Question: I have done application using Extjs. Requirement is need to change color of column graph dynamically after February. Find the attached image, . I am showing two different fields with different color as column in graph. . but field value will be the same only need to change color. If i plot the graph by hard coded value, easily i can change color for particular month. but here i am plotting the graph based on store value dynamically. . Great appropriated. Thank you

'''
Ext.define('Ext.chart.theme.ColumnColorTheme', {
extend: 'Ext.chart.theme.Base',
constructor: function(config) {
this.callParent([Ext.apply(
{
axisTitleLeft: {
font:'15px Arial',
fill:'#0185d7'
},
axisTitleRight: {
font:'15px Arial',
fill:'#0185d7'
},
colors: ['rgb(50, 150, 255)','rgb(0, 70, 100)']
}, config)]);
}
});
Ext.define('Myweb.view.UtilizationReportGraphView',
{
extend:'Ext.chart.Chart',
requires:['Ext.chart.series.Column','Ext.chart.series.Line','Ext.chart.axis.Numeric','Ext.chart.axis.Category'],
alias:'widget.utilizationView',
id:'utilizationViewId',
theme:'ColumnColorTheme',
height:window.innerHeight/2,
width:window.innerWidth,
store:'RevenueReportStore',
legend:{
position:'top'
},
axes:[
{
type: 'Numeric',
position: 'left',
fields: ['dayRateBudget','dayRateActual'],
minimum:0
},
{
type: 'Category',
position: 'bottom',
fields: ['month']
},
{
title: 'Variance in %',
type: 'Numeric',
position: 'right',
fields: ['utilizationPercentage']
}
],
series: [
{
type: 'column',
axis: 'left',
xField: 'month',
yField: ['dayRateBudget','dayRateActual'],
groupGutter:20,
gutter:100,
title:['Budget','Actual']
},
{
type: 'line',
axis: 'right',
xField: 'month',
yField: ['utilizationPercentage'],
markerConfig: {
type: 'circle',
fill:'red',
stroke:'red',
'stroke-width': 0
},
style:{
stroke:'red',
'stroke-width': 2
},
title:['Variance']
}
]
});
'''
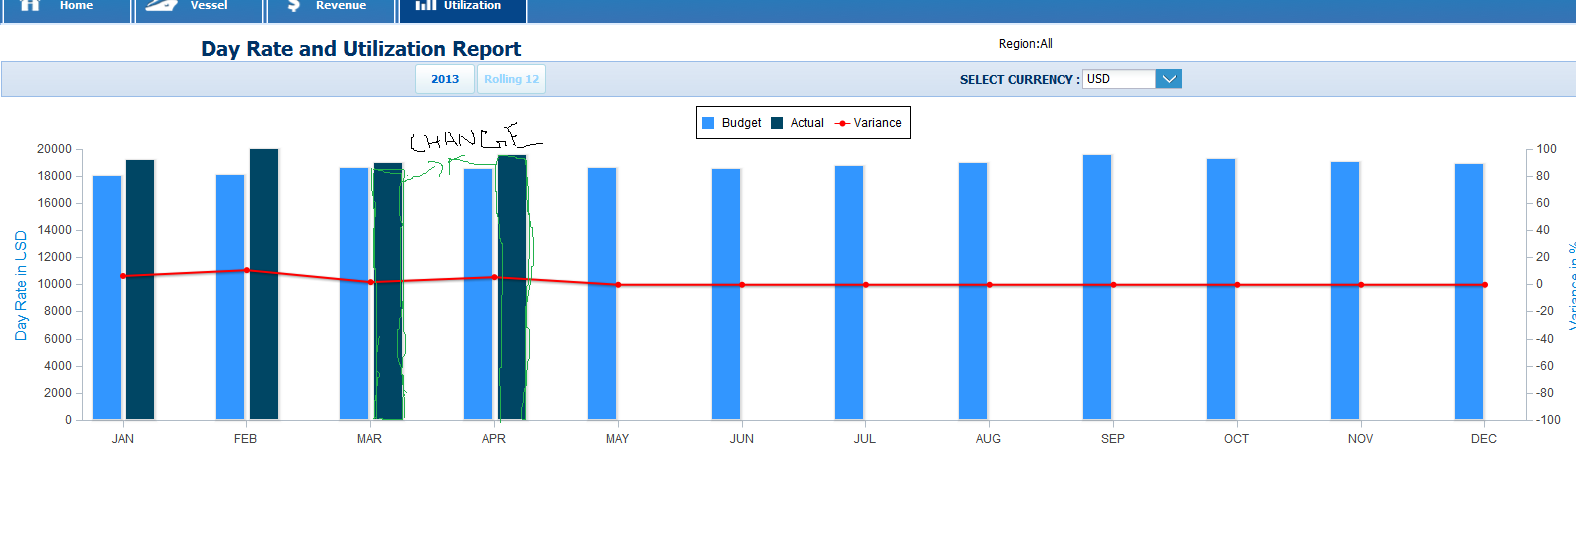
Answer: You can set a 'renderer' function on your column 'series' like this:
'''
renderer: function (sprite, record, attr, index) {
var color = '#000000'; //some logic here
return Ext.apply(attr, {
fill: color
});
}
'''
working example: <URL>